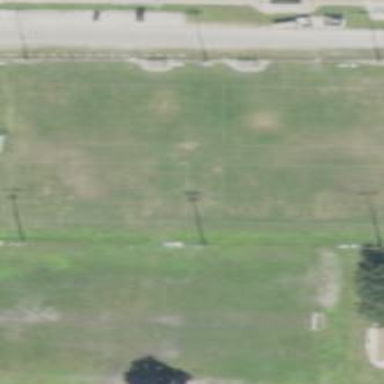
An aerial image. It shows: Grass pitch used for American football and soccer activities.